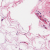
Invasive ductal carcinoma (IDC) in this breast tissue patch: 0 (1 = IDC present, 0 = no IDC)